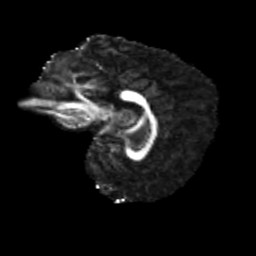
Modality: FA
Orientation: sagittal
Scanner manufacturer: siemens
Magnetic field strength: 3 T
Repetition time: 4 s
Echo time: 0.0594 s